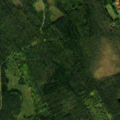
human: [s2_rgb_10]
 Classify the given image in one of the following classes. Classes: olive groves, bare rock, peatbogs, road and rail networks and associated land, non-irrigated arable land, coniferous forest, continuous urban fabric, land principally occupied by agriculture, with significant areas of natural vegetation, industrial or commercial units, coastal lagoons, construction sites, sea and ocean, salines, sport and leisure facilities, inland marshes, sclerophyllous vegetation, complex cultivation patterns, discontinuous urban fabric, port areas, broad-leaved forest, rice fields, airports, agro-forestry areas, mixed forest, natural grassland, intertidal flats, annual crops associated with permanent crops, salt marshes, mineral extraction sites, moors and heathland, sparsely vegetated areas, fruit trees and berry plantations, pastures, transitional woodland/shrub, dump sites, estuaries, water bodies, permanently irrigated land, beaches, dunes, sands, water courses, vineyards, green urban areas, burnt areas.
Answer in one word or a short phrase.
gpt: coniferous forest, mixed forest